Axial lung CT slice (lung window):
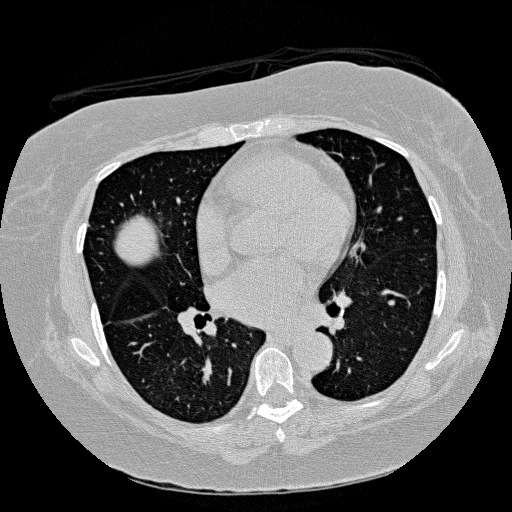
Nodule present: no